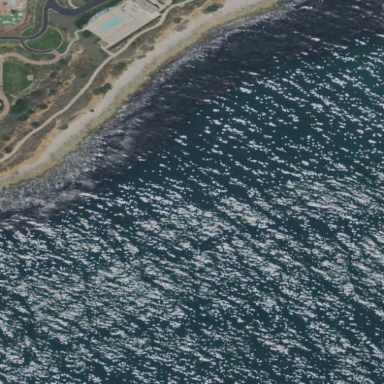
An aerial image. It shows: Natural rock reef.